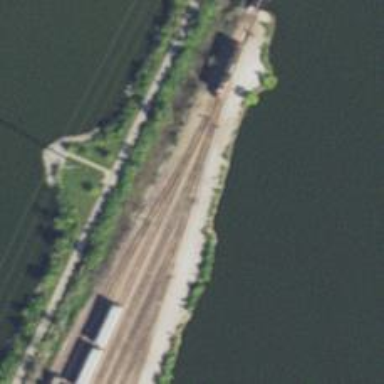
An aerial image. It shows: Railway siding for service.